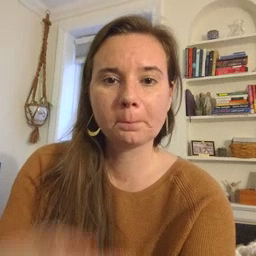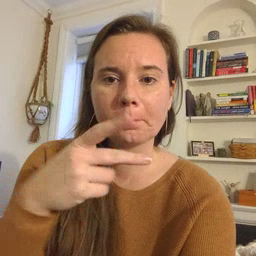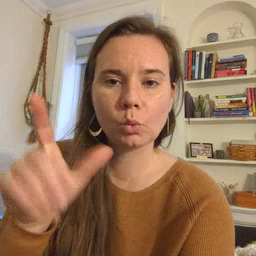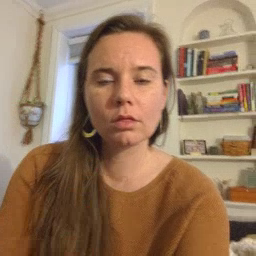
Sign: pool